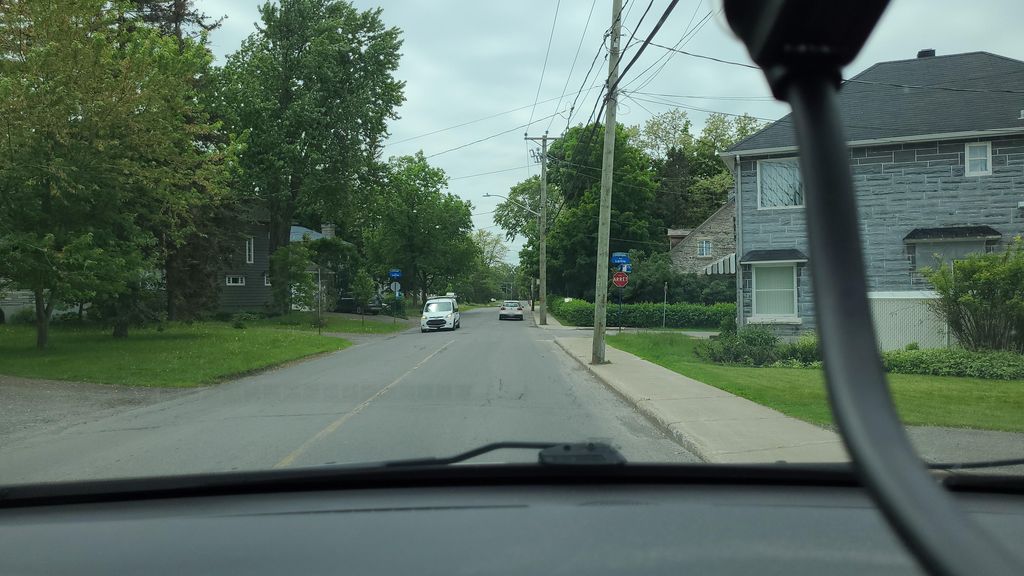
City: montreal